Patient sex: M
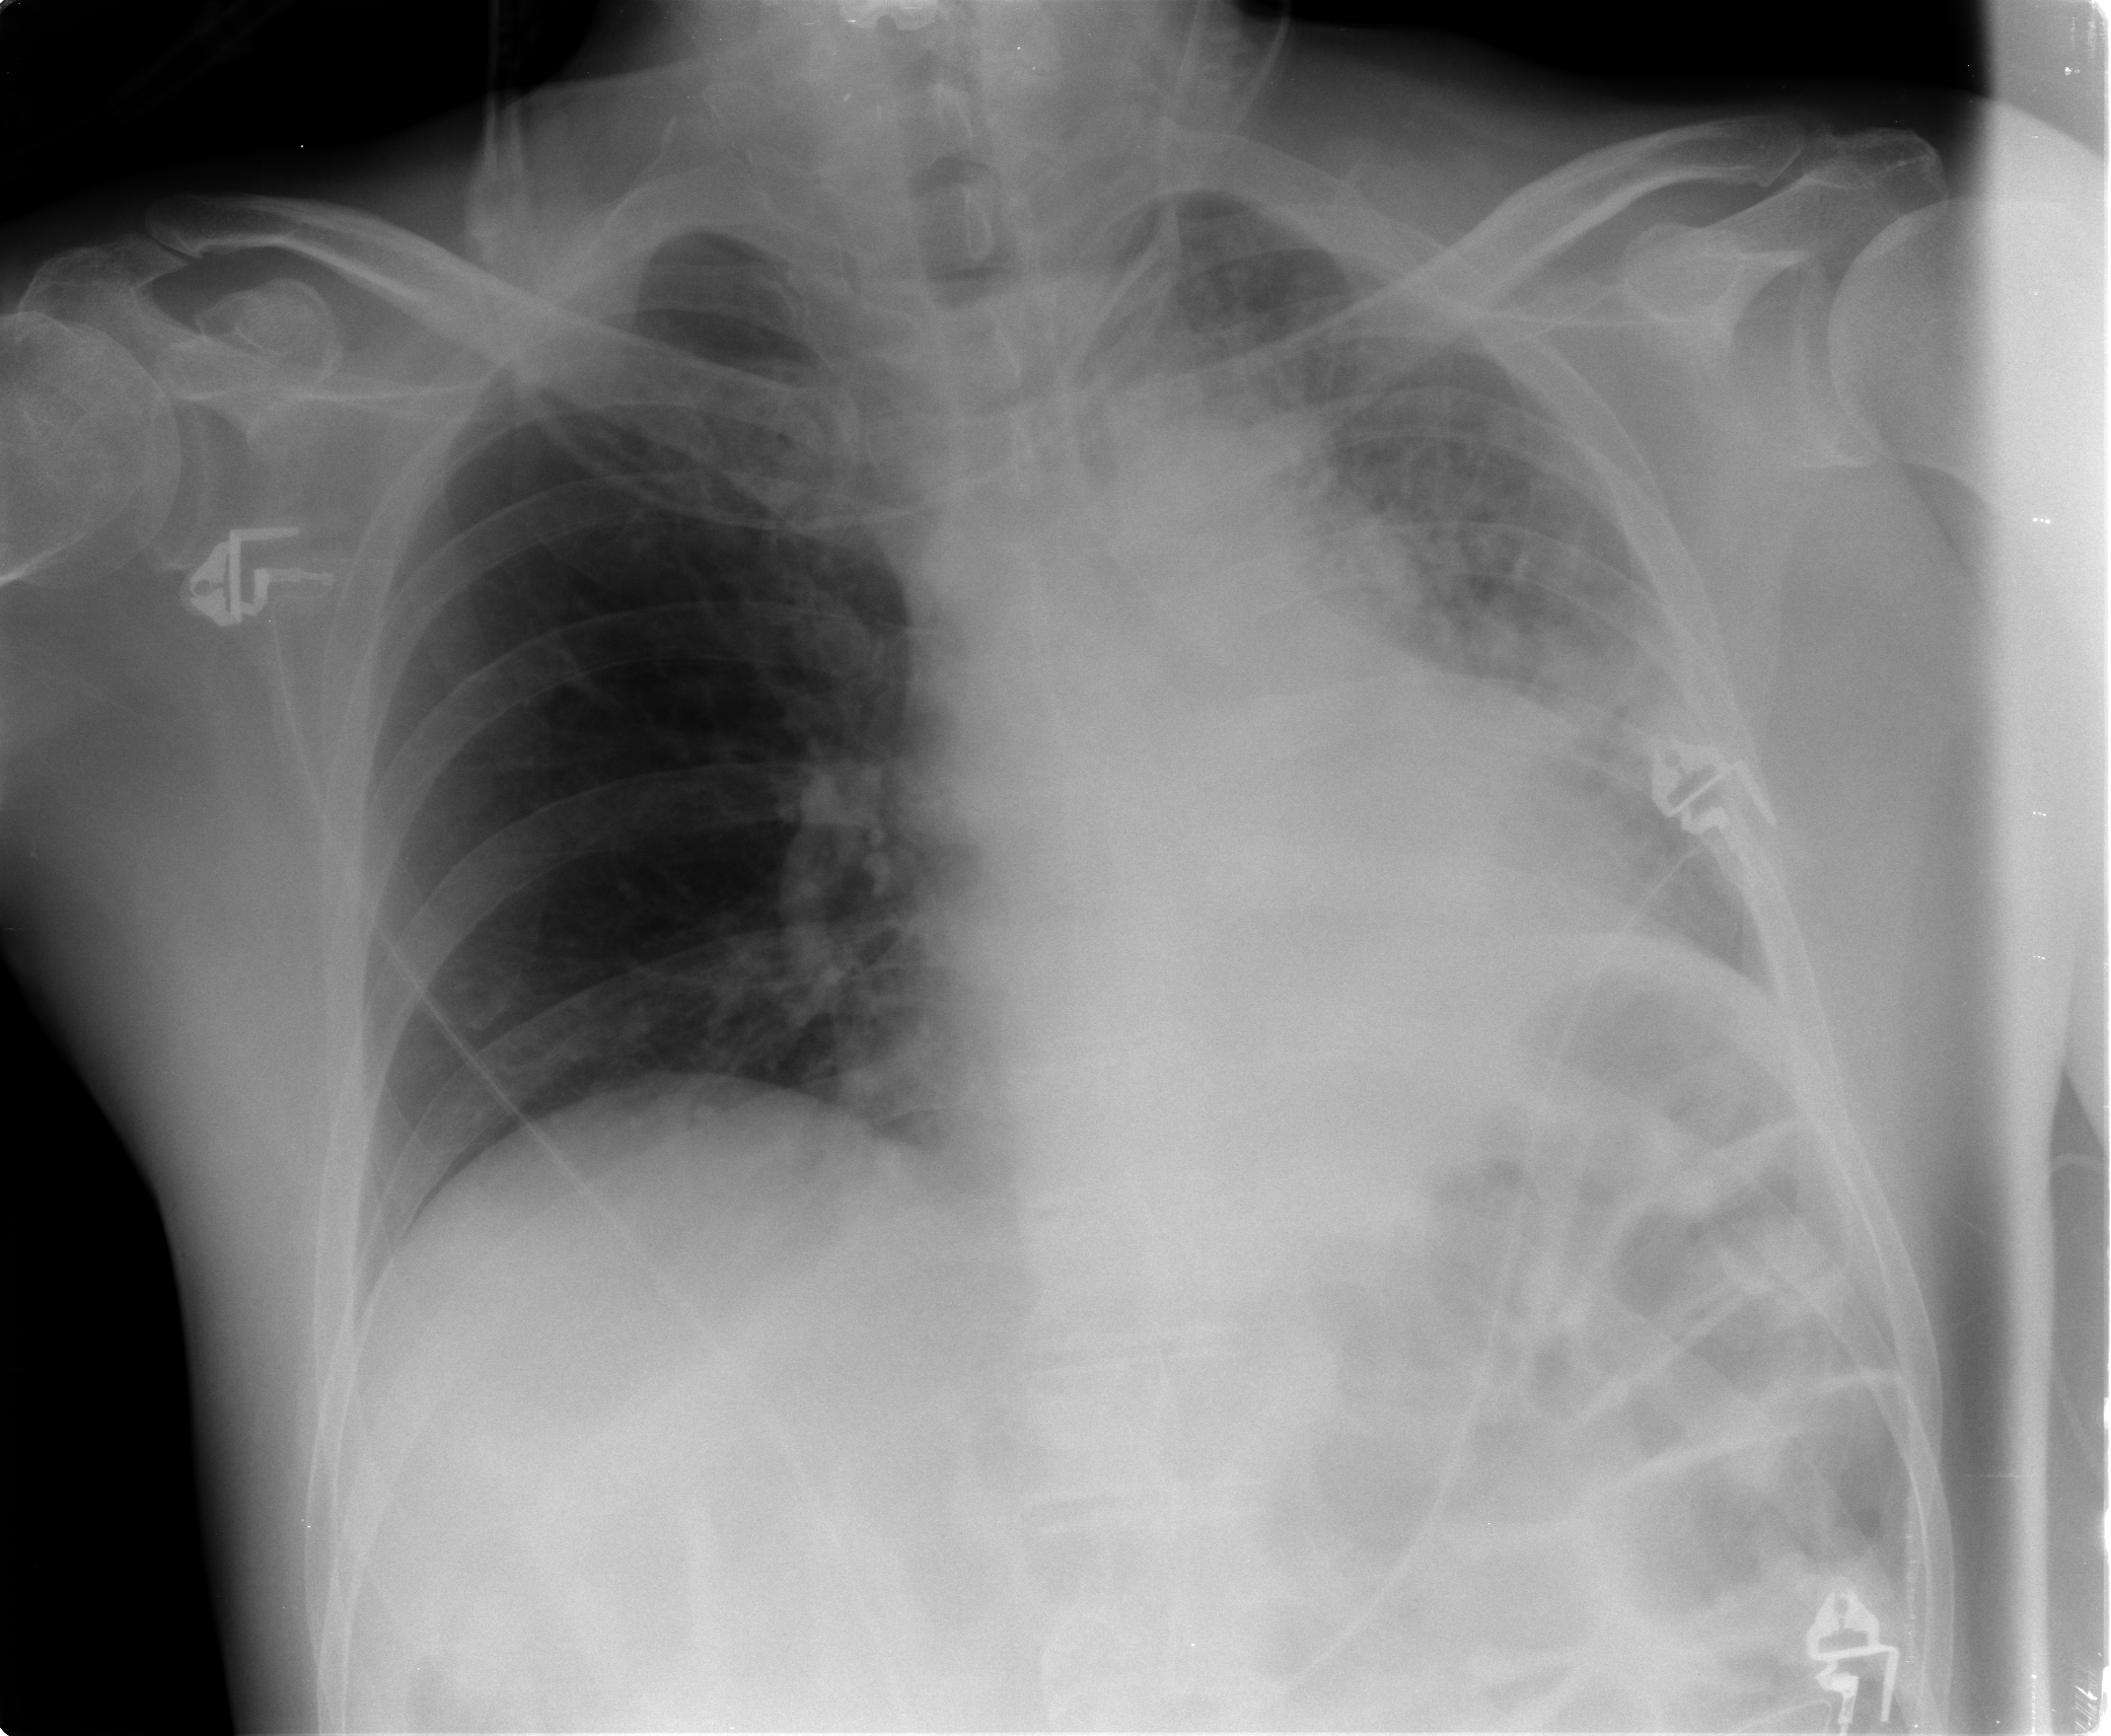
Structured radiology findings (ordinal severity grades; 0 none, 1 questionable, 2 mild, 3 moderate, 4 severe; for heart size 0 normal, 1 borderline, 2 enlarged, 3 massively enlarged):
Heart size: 1
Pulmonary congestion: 0
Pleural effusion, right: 0
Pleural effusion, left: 2
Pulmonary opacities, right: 0
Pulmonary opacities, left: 3
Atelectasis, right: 0
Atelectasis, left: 2